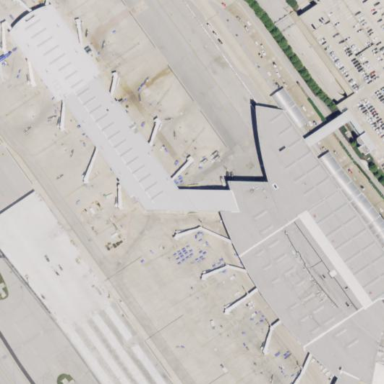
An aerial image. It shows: Terminal building at airport.